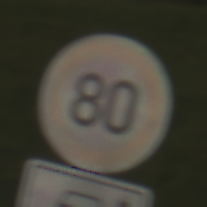
Verkehrszeichen: Geschwindigkeit80
Zusatzzeichen unten: HinweisDurchSinnbild22
Umgebung: Outdoor, Nature
Tageszeit: MorningAfternoon
Wetter: PartlyCloudy
Licht: Natural
Jahreszeit: NotSpecified
Kontrast: HighContrast